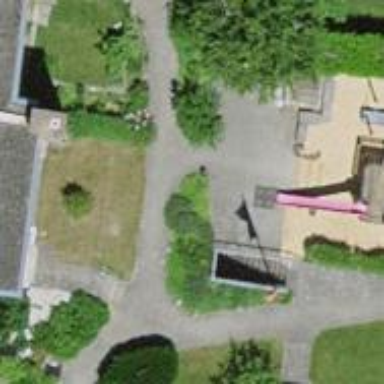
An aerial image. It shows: Playground area for leisure activities on the land.